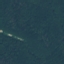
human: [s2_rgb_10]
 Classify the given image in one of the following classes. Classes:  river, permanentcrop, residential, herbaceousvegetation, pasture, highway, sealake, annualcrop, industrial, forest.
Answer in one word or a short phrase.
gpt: Forest